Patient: sex M, age 60
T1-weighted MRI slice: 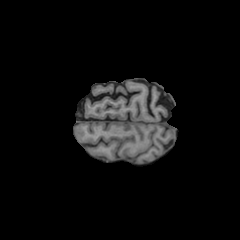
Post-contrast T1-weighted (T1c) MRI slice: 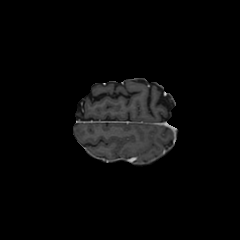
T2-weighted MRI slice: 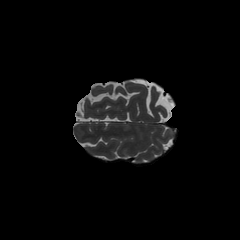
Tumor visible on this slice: no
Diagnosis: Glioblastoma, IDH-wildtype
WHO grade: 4